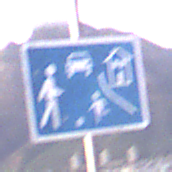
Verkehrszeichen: BeginnVerkehrsberuhigterBereich
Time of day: Dawn
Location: Outdoor (RoadRail)
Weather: Clear
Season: NotSpecified
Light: Natural